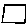
Label: square